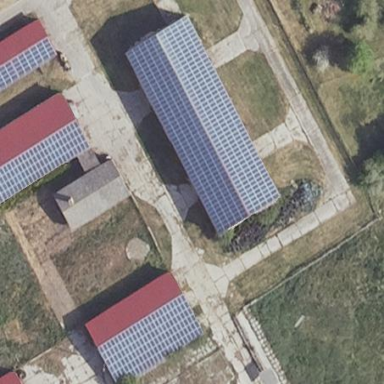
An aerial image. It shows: Building featuring small installation solar photovoltaic panel for electricity generation.